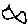
Label: fish